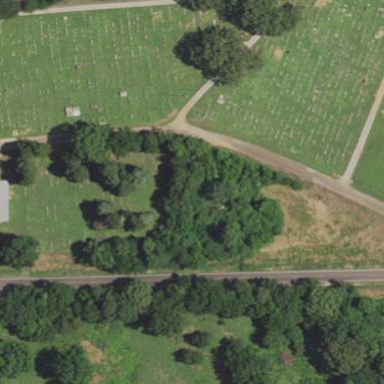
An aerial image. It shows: Cemetery.